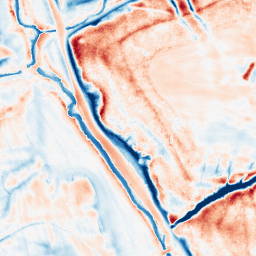
Category: classical
Decomposition family: uniform
Decomposition parameters: size: 20
Upsampling method: lanczos
Upsampling parameters: scale: 8
Upsampling scale: 8